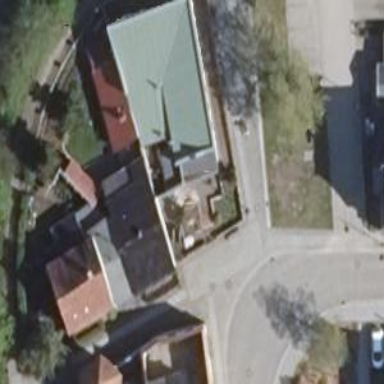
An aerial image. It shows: Building.